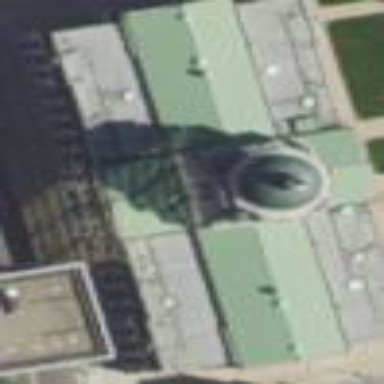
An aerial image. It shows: Public courthouse which is also historic monument.